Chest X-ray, PA view. Patient: 63 years old, sex M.
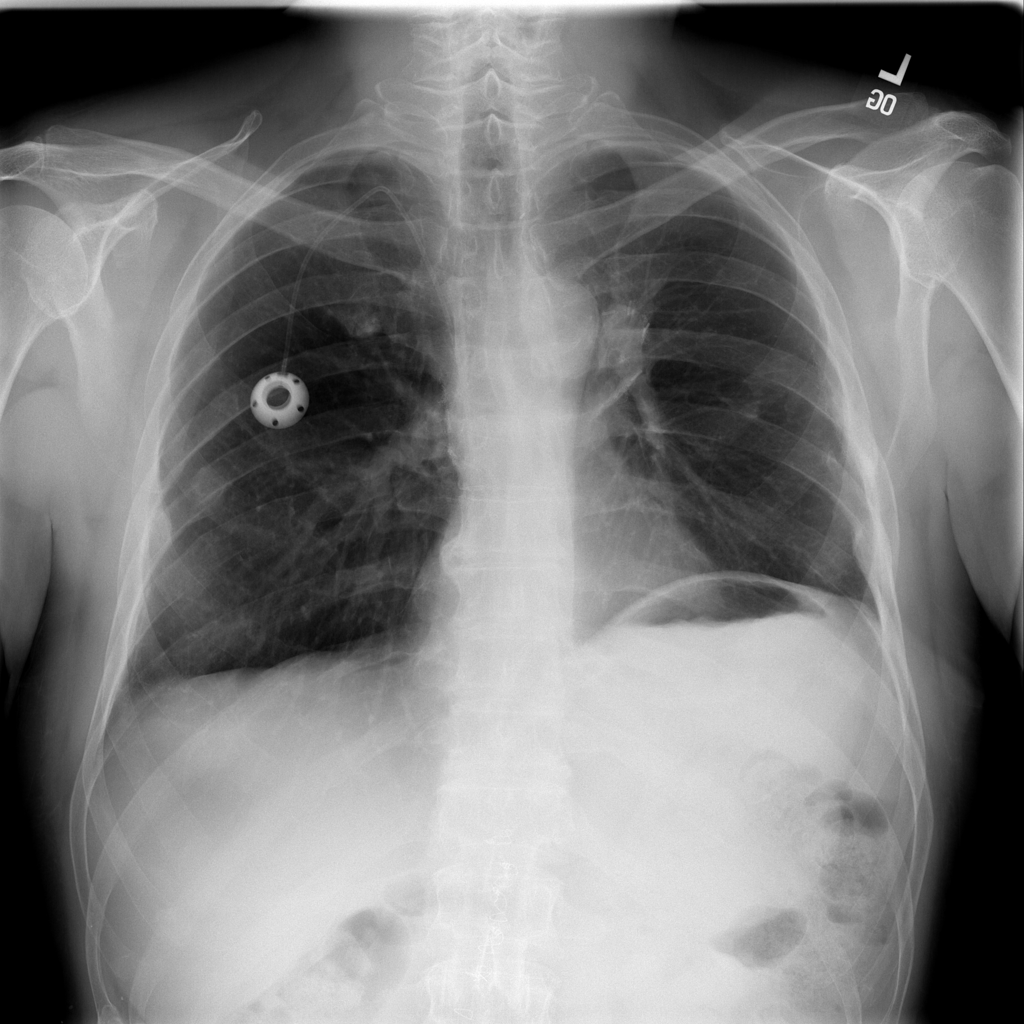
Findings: Infiltration